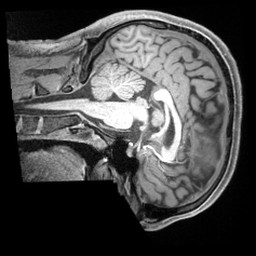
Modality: T1w
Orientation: sagittal
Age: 22
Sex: male
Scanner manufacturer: siemens
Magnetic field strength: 3 T
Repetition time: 2.2 s
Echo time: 0.00218 s